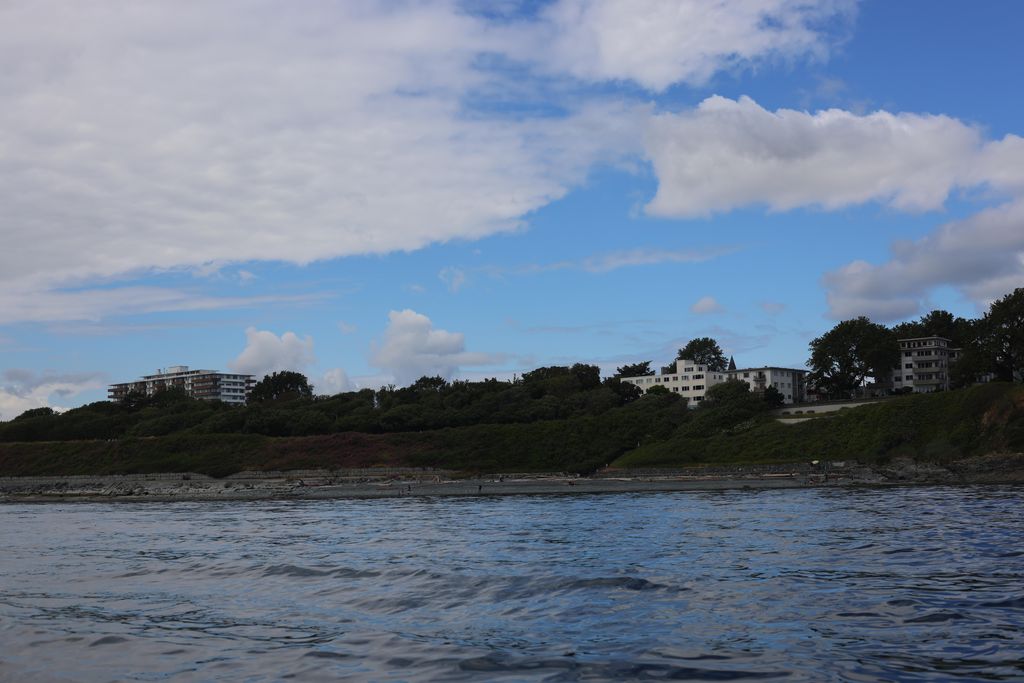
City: victoria